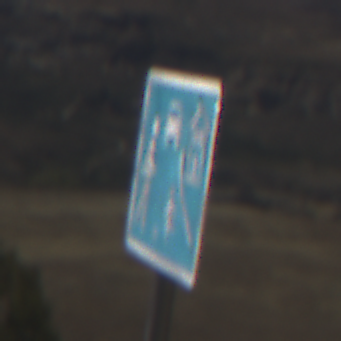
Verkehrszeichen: BeginnVerkehrsberuhigterBereich
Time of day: Midday
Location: Outdoor (Nature)
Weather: Clear
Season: NotSpecified
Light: Natural